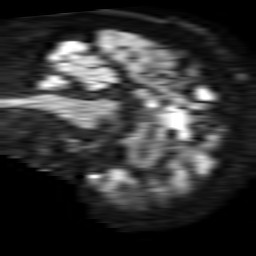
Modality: TRACE
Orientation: sagittal
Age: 55
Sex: male
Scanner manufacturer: philips
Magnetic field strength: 1.5 T
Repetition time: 3.52 s
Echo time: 0.07078 s